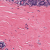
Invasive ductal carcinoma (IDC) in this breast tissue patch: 0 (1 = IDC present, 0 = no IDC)